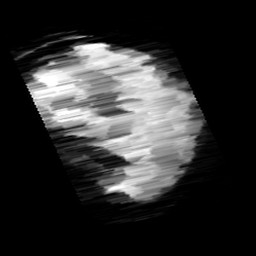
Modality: minIP
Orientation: sagittal
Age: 10
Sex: female
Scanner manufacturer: siemens
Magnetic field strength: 3 T
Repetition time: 0.027 s
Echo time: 0.02 s